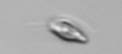
Label: Cryptophyta